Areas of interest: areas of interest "Berlin Han Tennis Club Wangjing Branch"
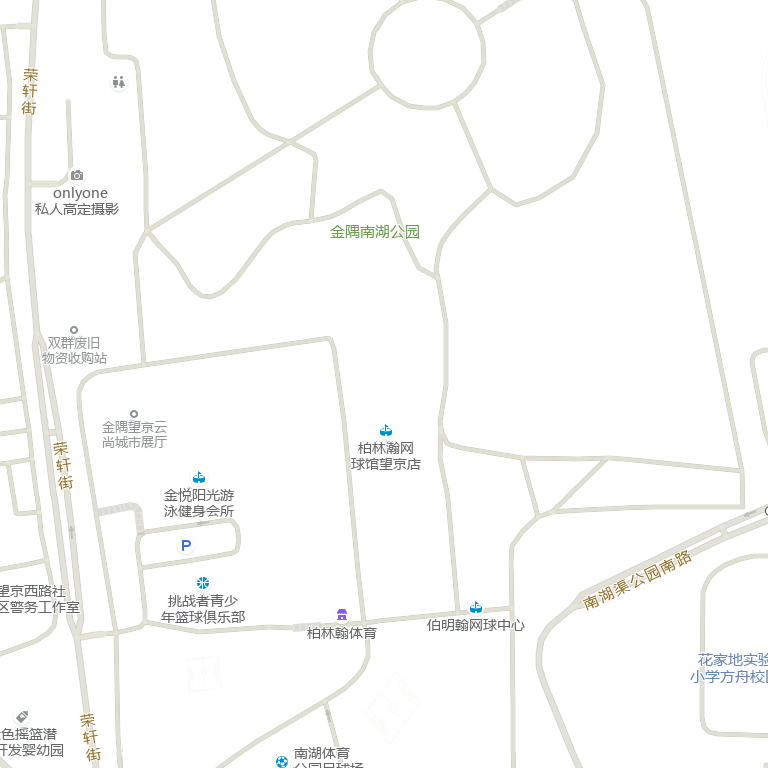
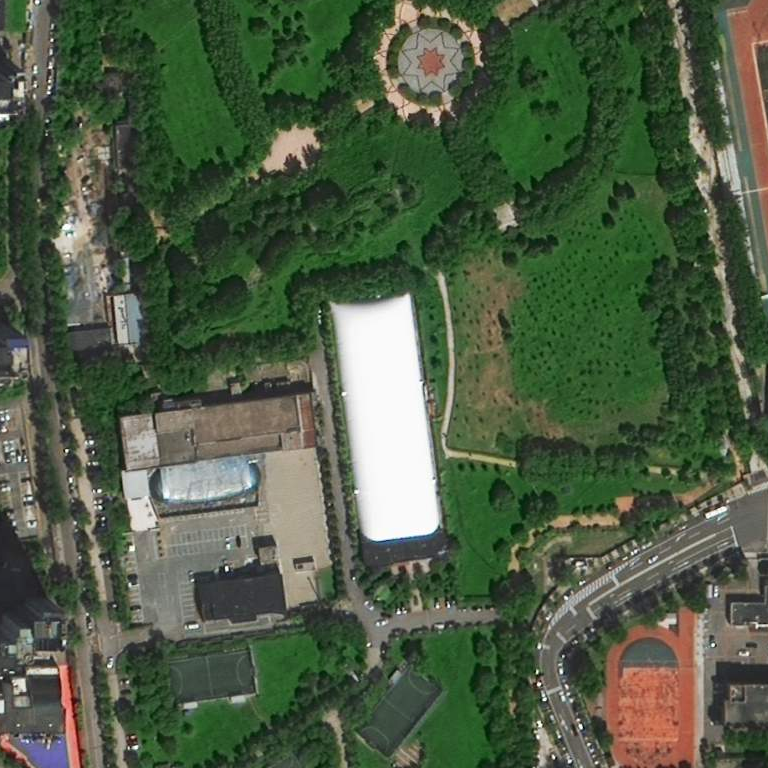